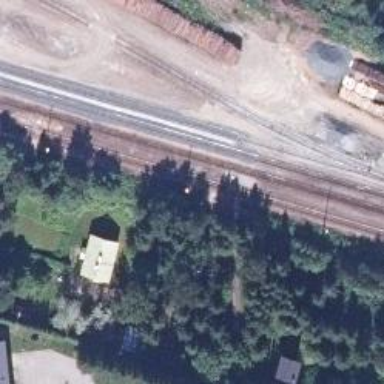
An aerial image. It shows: Railway siding for service.